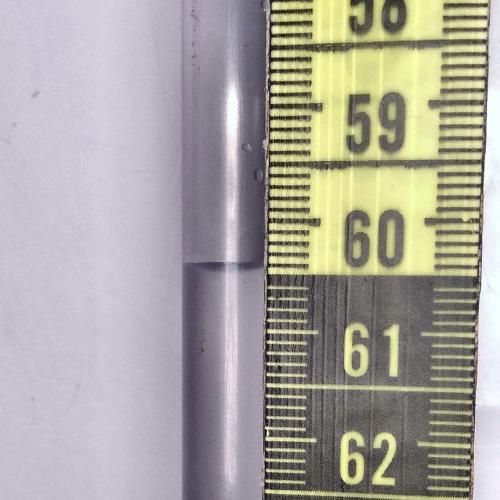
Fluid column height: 60.4 cm